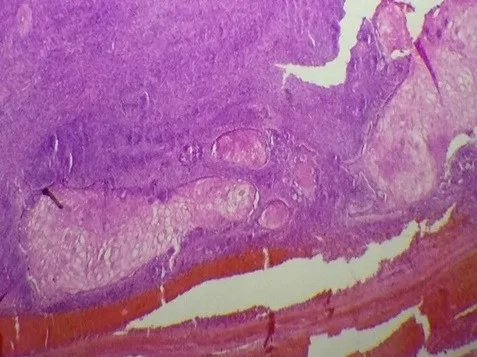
Squamous coat with tumor proliferation in crisscross beams HE x 4.
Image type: pathology (h&e)